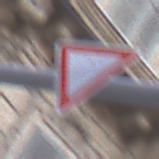
Verkehrszeichen: VorfahrtGewaehren
Umgebung: Outdoor, Urban
Tageszeit: SunriseSunset
Wetter: PartlyCloudy
Licht: Natural
Jahreszeit: NotSpecified
Kontrast: LowContrast